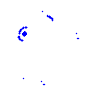
Particle: electron